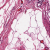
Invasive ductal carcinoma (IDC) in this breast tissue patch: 0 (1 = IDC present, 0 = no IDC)